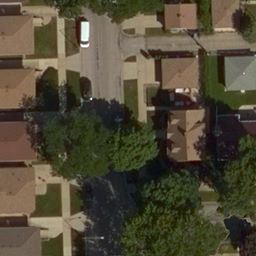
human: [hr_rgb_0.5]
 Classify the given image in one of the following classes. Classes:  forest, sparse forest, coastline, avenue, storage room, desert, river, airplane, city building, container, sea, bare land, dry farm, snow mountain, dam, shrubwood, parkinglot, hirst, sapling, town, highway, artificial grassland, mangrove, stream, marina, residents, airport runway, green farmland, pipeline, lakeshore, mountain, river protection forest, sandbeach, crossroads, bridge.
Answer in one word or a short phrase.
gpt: residents